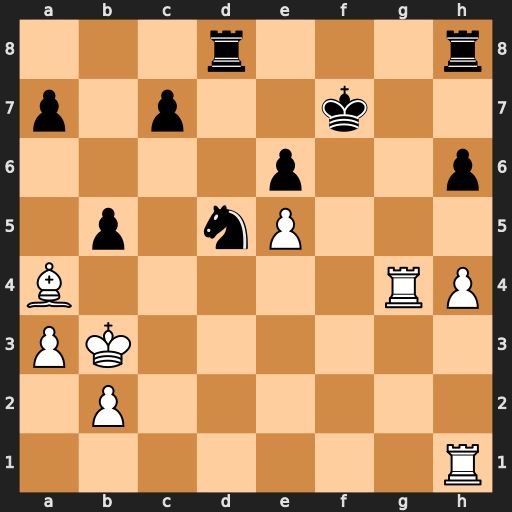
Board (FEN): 3r3r/p1p2k2/4p2p/1p1nP3/B5RP/PK6/1P6/7R
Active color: w
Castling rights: -
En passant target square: -
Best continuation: Rf1+ Ke8 Bxb5+